Aerial crown-view tile of a tropical tree (Barro Colorado Island, Panama), acquired 20240813:
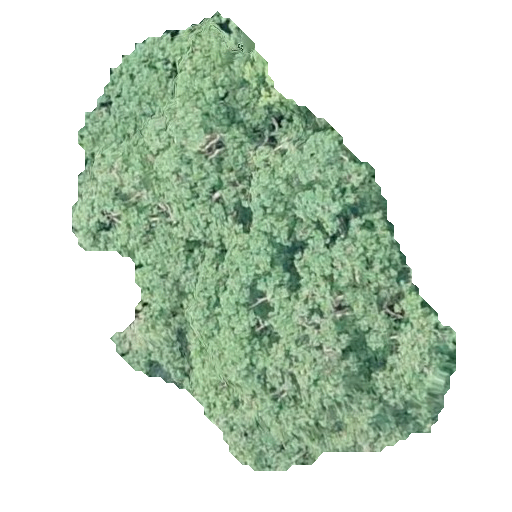
Species: Terminalia oblonga
GBIF accepted scientific name: Terminalia oblonga
Crown area: 163.379 m²